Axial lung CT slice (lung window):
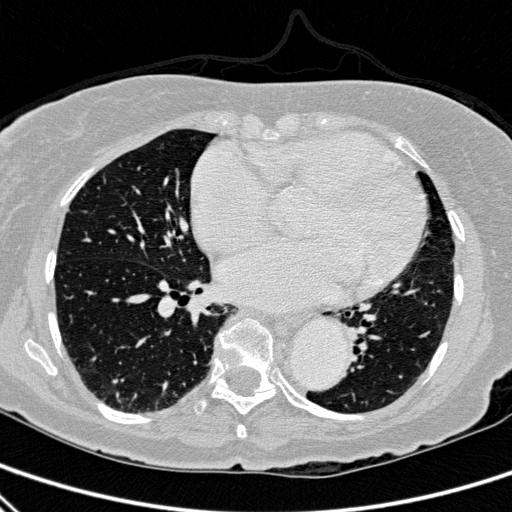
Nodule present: no